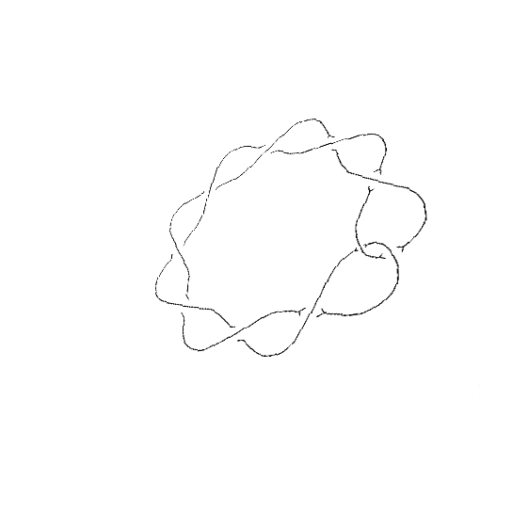
Crossing number: 10